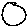
Label: circle